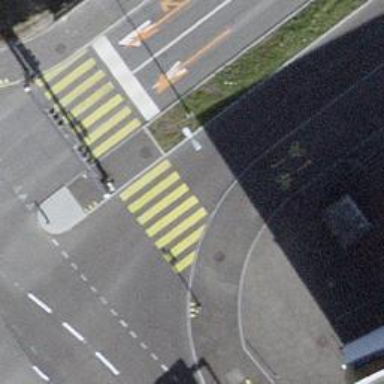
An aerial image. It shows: Crossing with yellow zebra markings controlled by traffic signals.